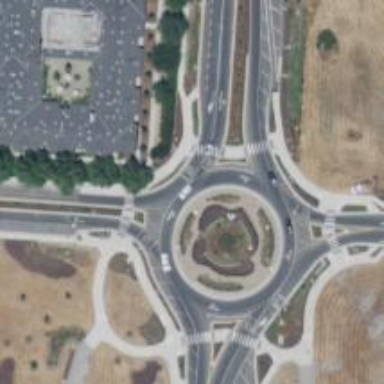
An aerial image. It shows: Secondary road leading to roundabout.